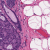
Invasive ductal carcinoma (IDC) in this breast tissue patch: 0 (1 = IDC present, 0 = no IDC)